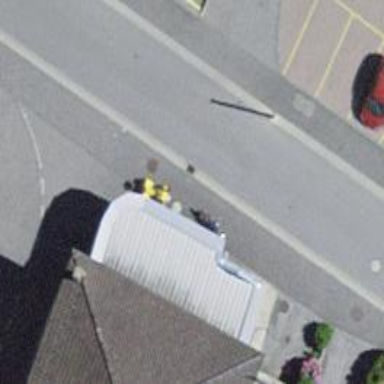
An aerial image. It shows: Cafe.